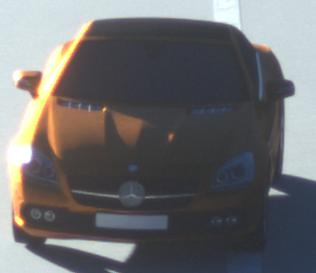
Make: Mercedes-Benz
Model: SLK 200
Detailed model: SLK-Class (172)
Model produced from: 2011/03
Model produced until: 2015/04
Doors: 2
Color: orange
Road condition: dry road
Daytime: sunrise or sunset
Contrast: high contrast